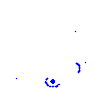
Particle: kaon